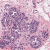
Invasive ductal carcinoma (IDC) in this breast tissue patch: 0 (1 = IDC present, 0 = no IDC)